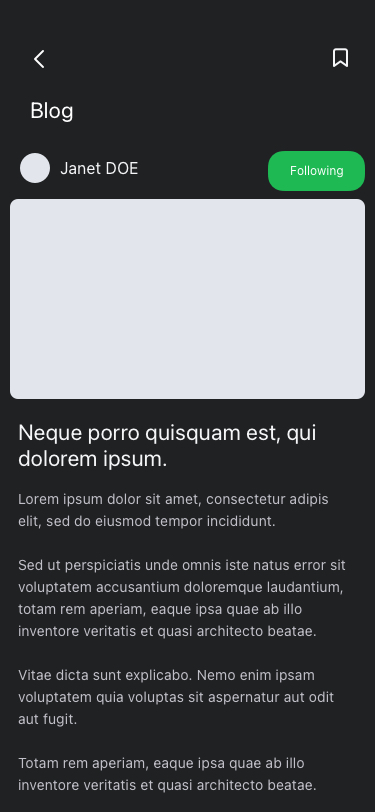
Text in this UI design:
Lorem ipsum dolor sit amet, consectetur adipis elit, sed do eiusmod tempor incididunt.

Sed ut perspiciatis unde omnis iste natus error sit voluptatem accusantium doloremque laudantium, totam rem aperiam, eaque ipsa quae ab illo inventore veritatis et quasi architecto beatae.

Vitae dicta sunt explicabo. Nemo enim ipsam voluptatem quia voluptas sit aspernatur aut odit aut fugit.

Totam rem aperiam, eaque ipsa quae ab illo inventore veritatis et quasi architecto beatae.
Neque porro quisquam est, qui dolorem ipsum.
Janet DOE
Blog